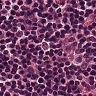
Metastatic tissue present: no